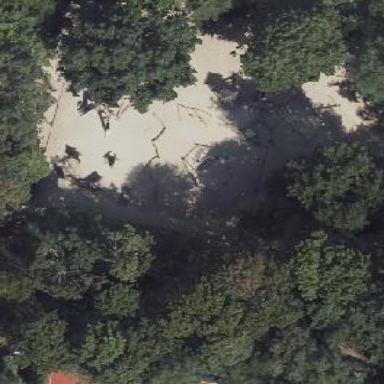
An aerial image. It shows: Playground surrounded by fence.